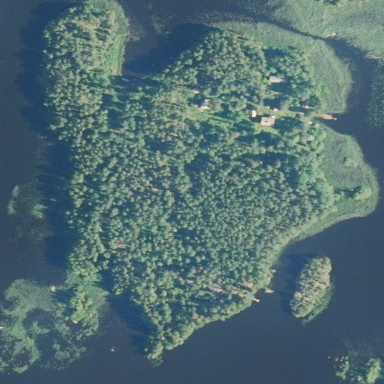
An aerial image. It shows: Island covered with woodland.